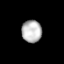
Tissue: prostate
Cell type: T cells
Senescence score: 0.6925
Nuclear area (px): 441
Mean DAPI intensity: 183.054